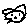
Label: cat